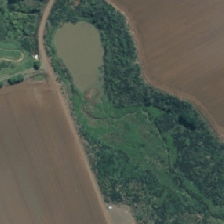
Land cover: shortrotation_cropland